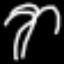
Label: palm tree